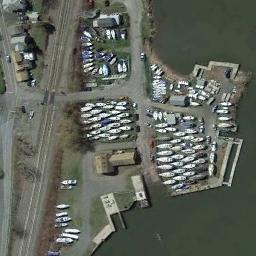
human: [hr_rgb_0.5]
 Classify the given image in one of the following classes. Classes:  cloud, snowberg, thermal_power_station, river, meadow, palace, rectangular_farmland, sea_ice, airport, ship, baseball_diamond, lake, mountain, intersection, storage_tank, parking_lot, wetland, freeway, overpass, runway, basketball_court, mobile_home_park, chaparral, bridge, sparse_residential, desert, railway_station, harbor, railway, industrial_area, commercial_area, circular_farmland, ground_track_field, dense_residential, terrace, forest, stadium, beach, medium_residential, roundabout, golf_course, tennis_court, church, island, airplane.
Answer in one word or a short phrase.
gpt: harbor